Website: crate-barrel
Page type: billing-address
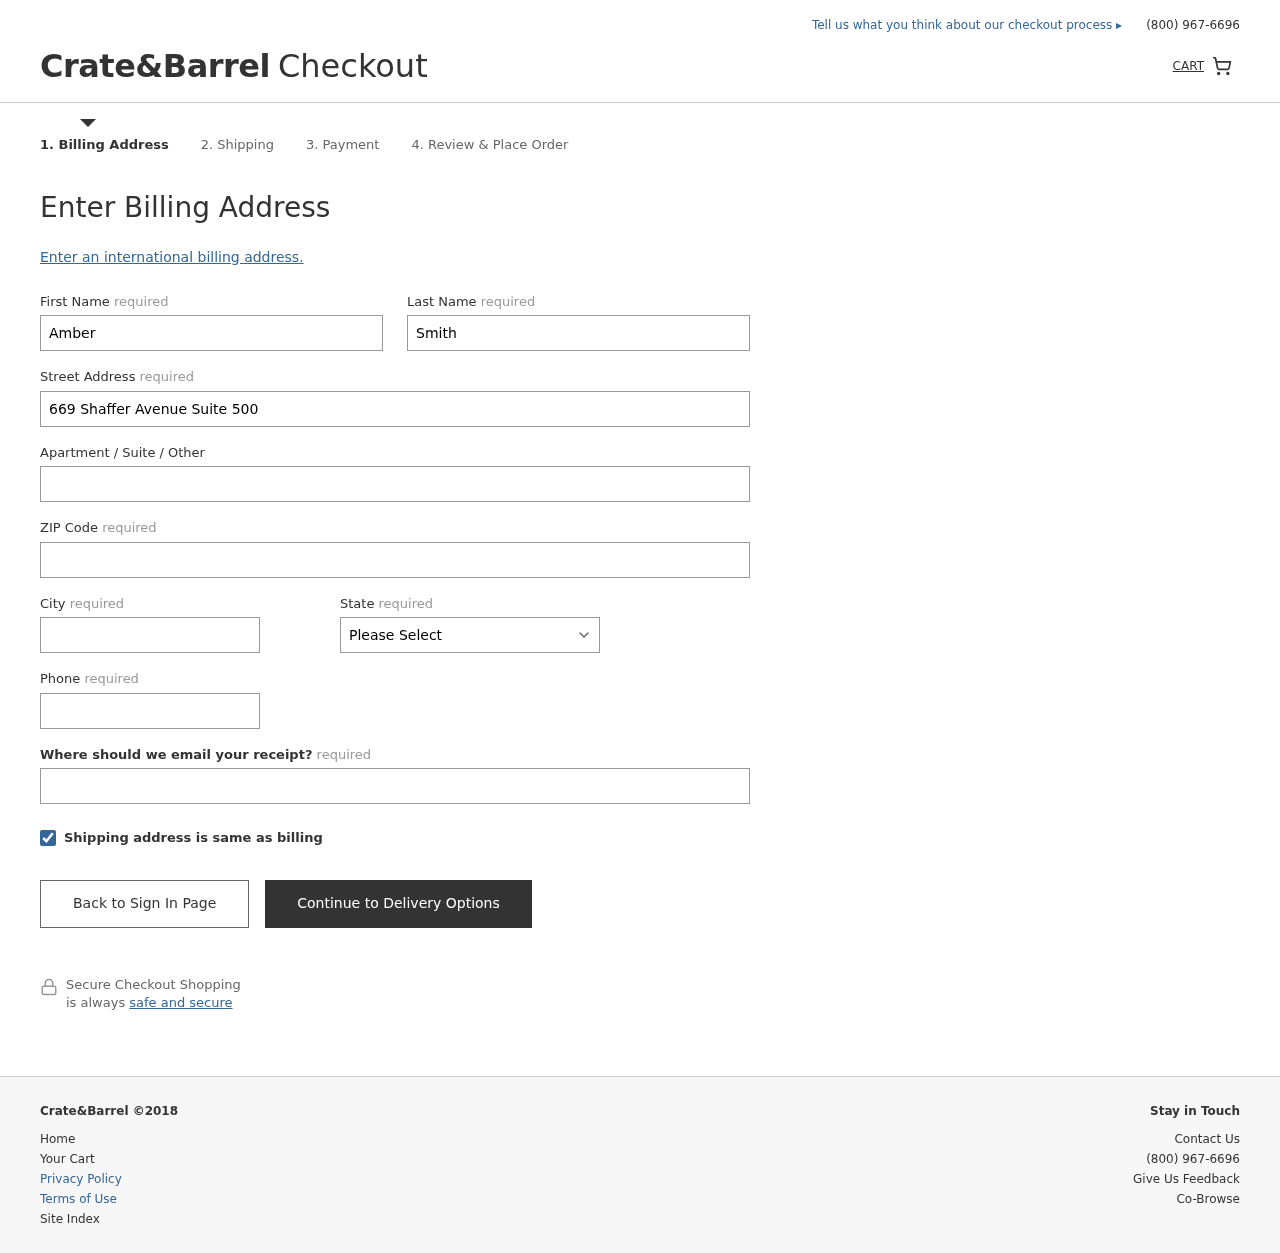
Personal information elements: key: PII_STATE
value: Alabama
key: PII_FIRSTNAME
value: Amber
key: PII_LASTNAME
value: Smith
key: PII_STREET
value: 669 Shaffer Avenue Suite 500
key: PII_POSTCODE
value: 93776
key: PII_CITY
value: Lake Lisa
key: PII_PHONE
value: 6023592427
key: PII_EMAIL
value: amber_smith@gmail.com